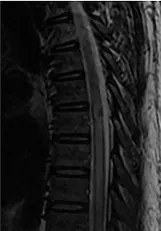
Spinal MRI showed an intramedullary heterogeneous nodule at the T5 level that was associated with extensive thoracic cord edema, while most hyperintense was associated with a marked hypointense core on sagittal T2-weighted image (A).
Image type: radiology (mri)